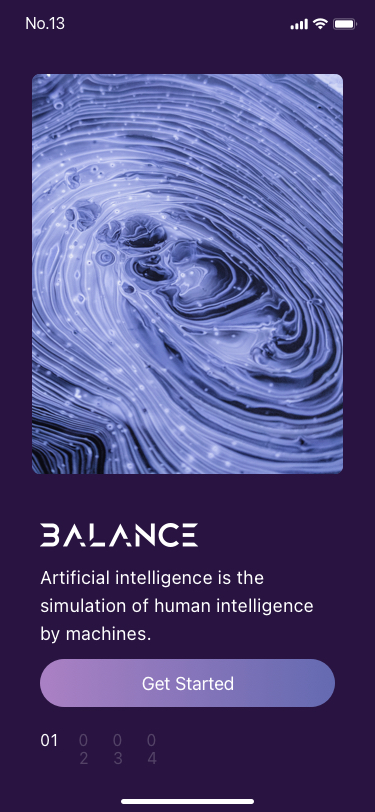
Text in this UI design:
Artificial intelligence is the simulation of human intelligence by machines.
01
02
03
04